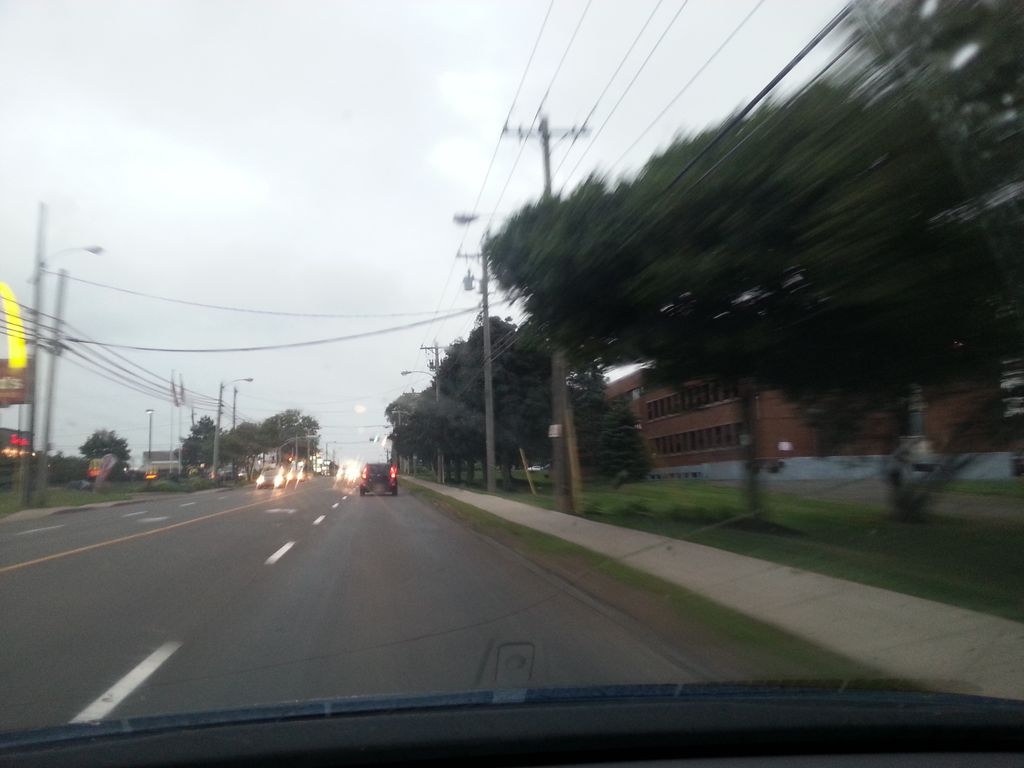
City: charlottetown